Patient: sex M, age 73
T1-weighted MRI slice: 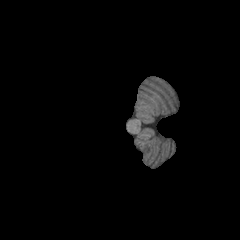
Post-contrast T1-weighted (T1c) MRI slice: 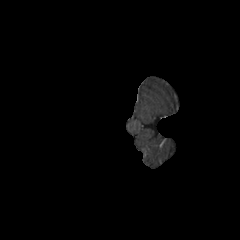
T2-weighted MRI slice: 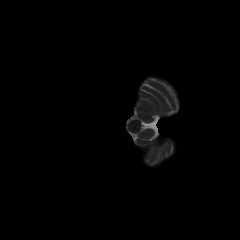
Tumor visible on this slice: no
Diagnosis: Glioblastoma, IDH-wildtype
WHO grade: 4